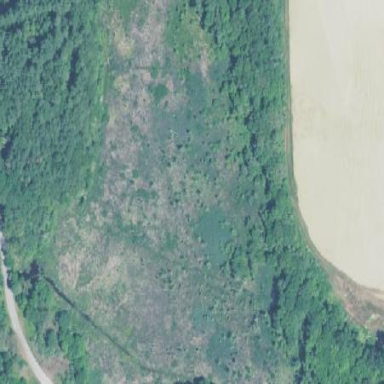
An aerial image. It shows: Broadleaved woodland area.